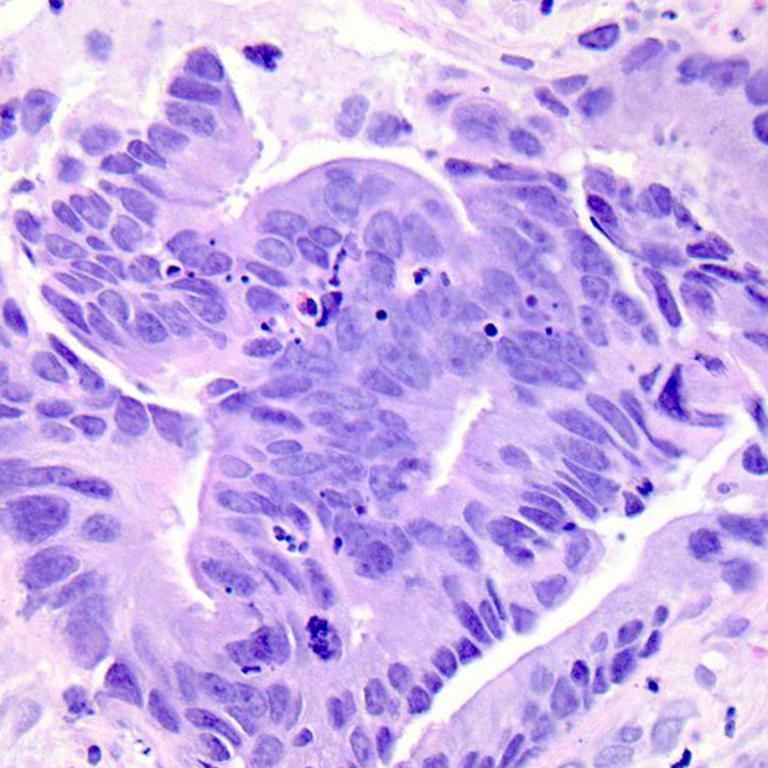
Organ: colon
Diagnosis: adenocarcinomas